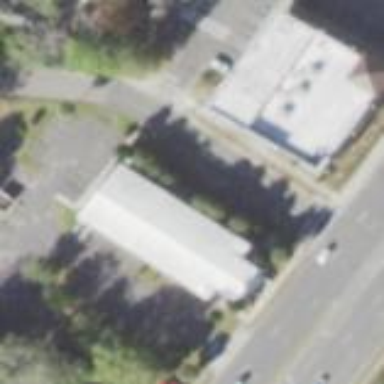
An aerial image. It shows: Retail building.